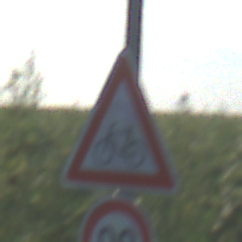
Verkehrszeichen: RadverkehrRechts
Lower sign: Geschwindigkeit80
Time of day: MorningAfternoon
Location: Outdoor (RoadRail)
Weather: Clear
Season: NotSpecified
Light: Natural